Question: I have a simple () styling question for Visual Studio 2012. As you can see - . But I cannot find how, any hints?

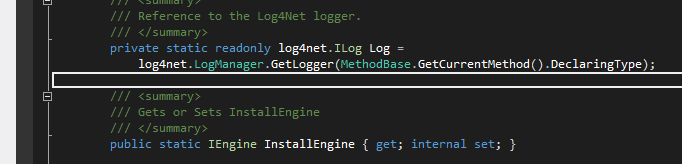
Answer: I found out how to remove it. Go into 'TOOLS->Options...' then go to 'Text Editor->General' and deselect '"Highlight current line"'. See image below.